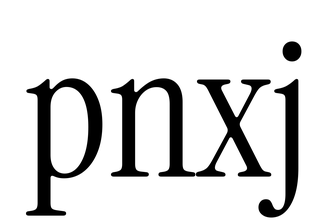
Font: InstrumentSerif-Regular